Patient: sex F, age 77
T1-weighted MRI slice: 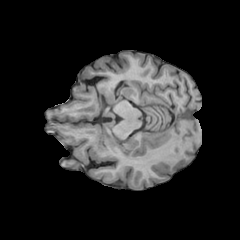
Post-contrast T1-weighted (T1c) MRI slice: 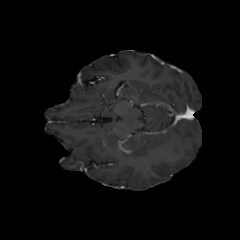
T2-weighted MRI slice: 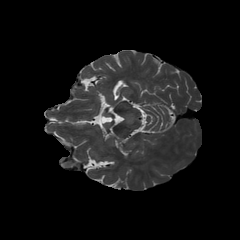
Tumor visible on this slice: no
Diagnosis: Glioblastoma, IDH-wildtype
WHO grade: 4